Interaction volume radius: 5 \u00c5
Interaction volume height: 15 \u00c5
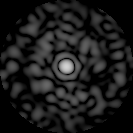
Disorder parameter: 0.8209